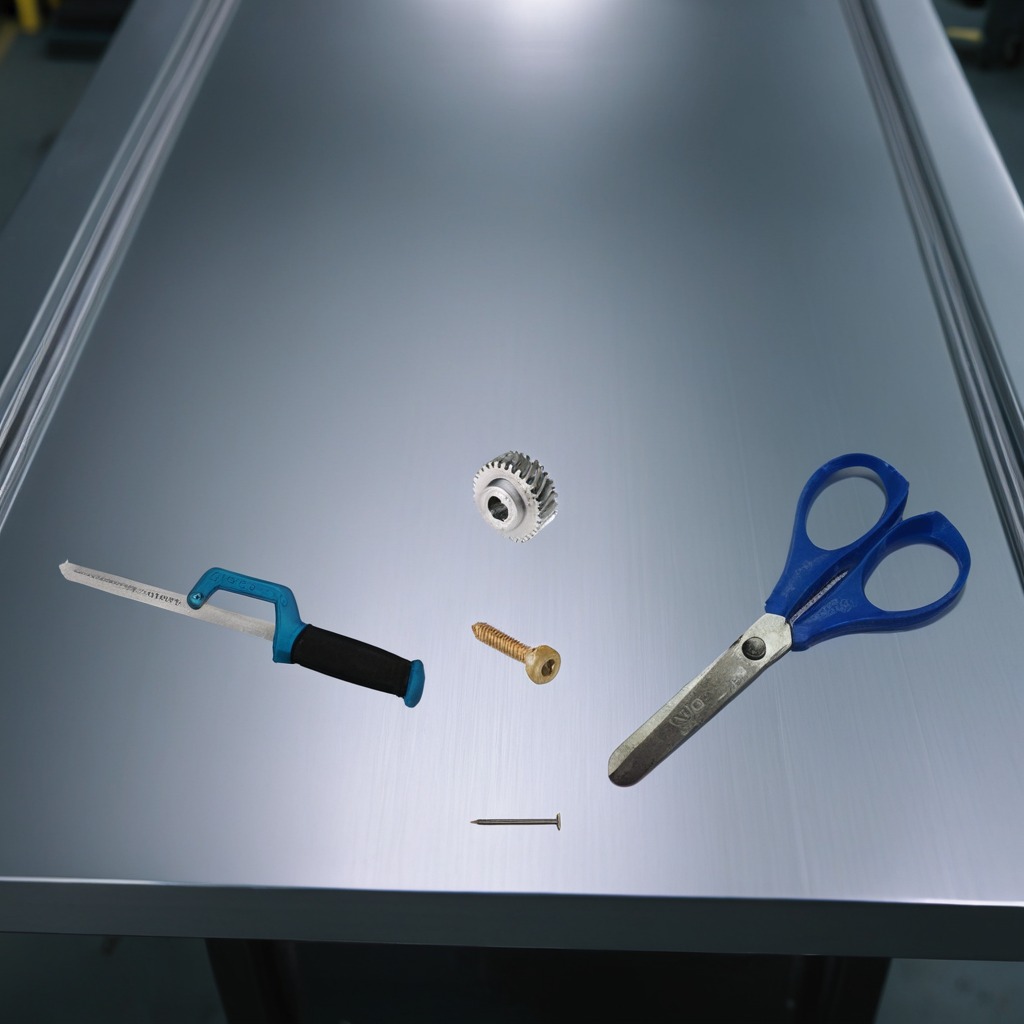
A metal gear with teeth, a metal machine screw, an iron nail, a handheld metal saw, and a pair of scissors are lying on the metal table in a machine shop under fluorescent lights.